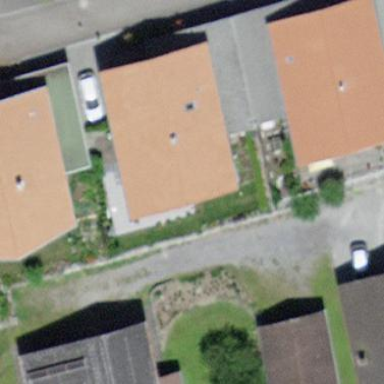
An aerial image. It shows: Residential building.